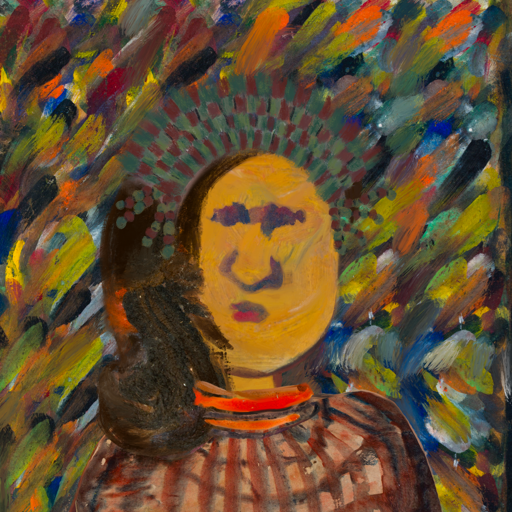
Background: An_Impression, Head And Neck Front: After_Raid, Face Front: In_The_Sun, Bust: Orphan, Hair Front: Gypsy_Queen, Head Accessory: After_Raid_Crown, Second Necklace: Blank, Necklace: Experience, Baby: Blank